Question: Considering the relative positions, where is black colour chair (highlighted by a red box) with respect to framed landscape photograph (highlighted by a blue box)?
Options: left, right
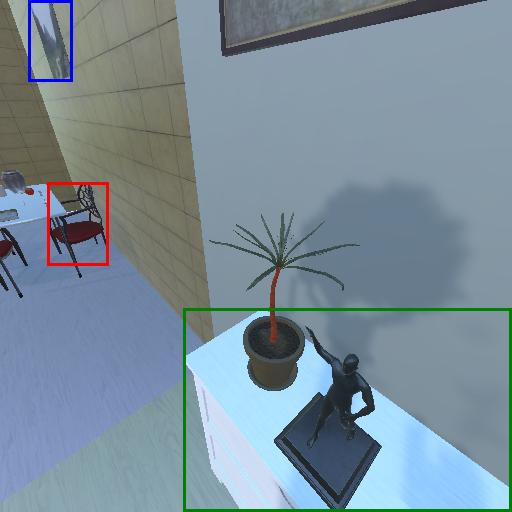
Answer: left